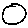
Label: circle